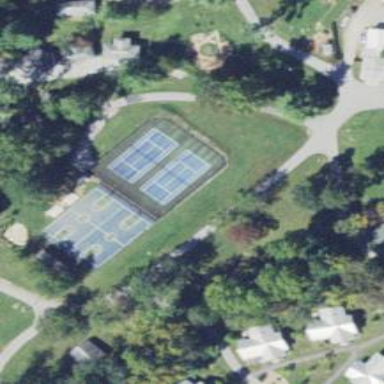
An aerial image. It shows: Tennis court in leisure pitch.